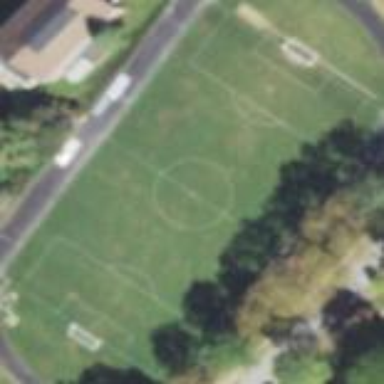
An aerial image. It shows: Soccer pitch for outdoor sports and leisure activities.